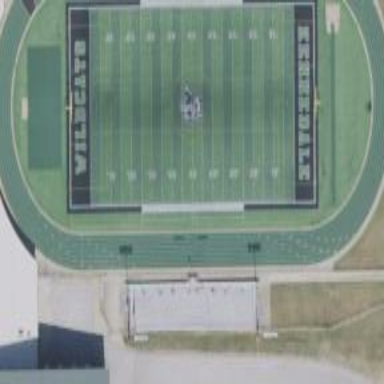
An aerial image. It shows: American football pitch with artificial turf.